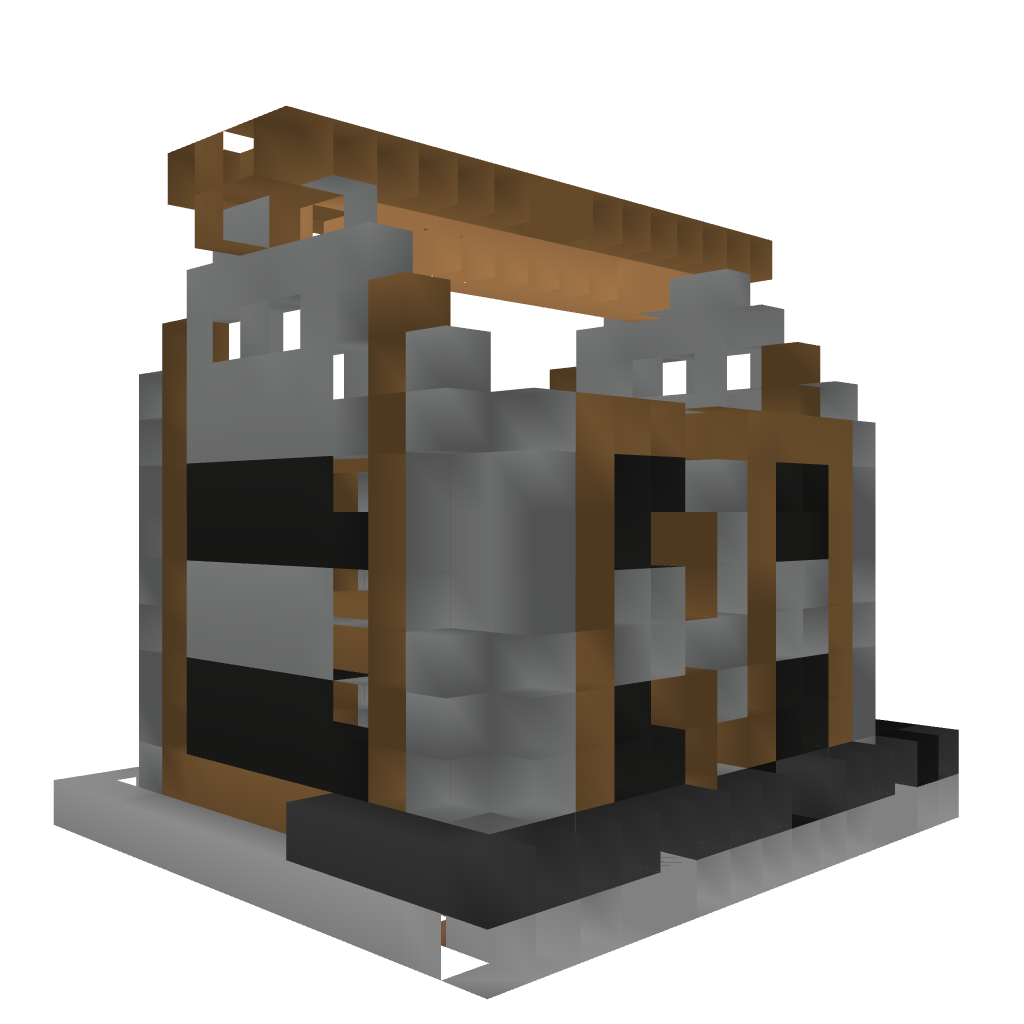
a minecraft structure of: Medieval Style House IV